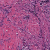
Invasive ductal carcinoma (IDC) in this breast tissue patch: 1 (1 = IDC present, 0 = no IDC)